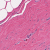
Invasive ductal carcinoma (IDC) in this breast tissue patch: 0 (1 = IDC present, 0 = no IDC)